Interaction volume radius: 10 \u00c5
Interaction volume height: 25 \u00c5
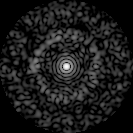
Disorder parameter: 0.8227